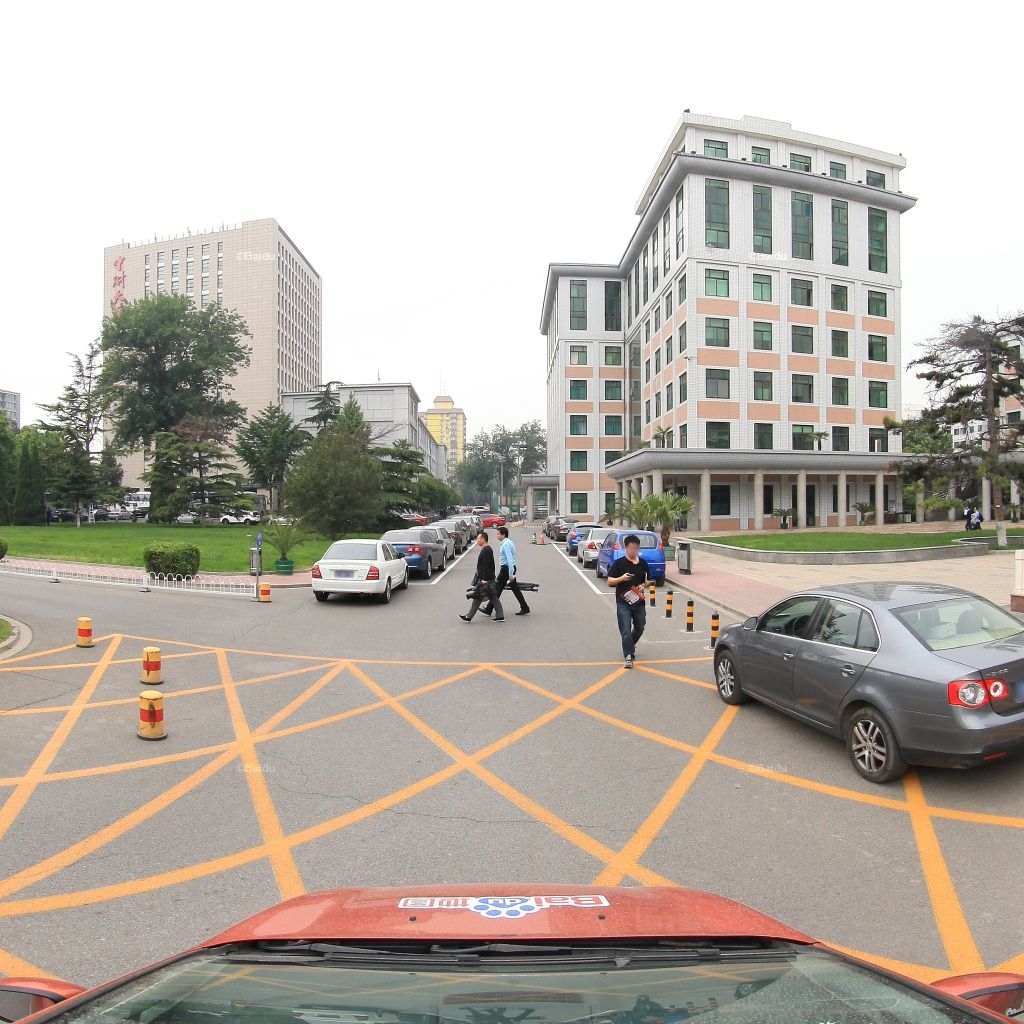
Region: Haidian
Road damage annotations: transverse crack, transverse crack, longitudinal crack, longitudinal crack, transverse crack